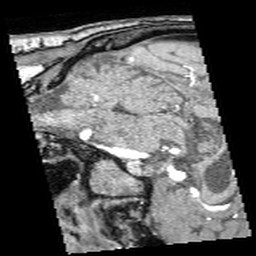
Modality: angio
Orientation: sagittal
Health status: ill
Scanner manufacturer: philips
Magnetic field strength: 3 T
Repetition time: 0.025 s
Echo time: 0.003454 s